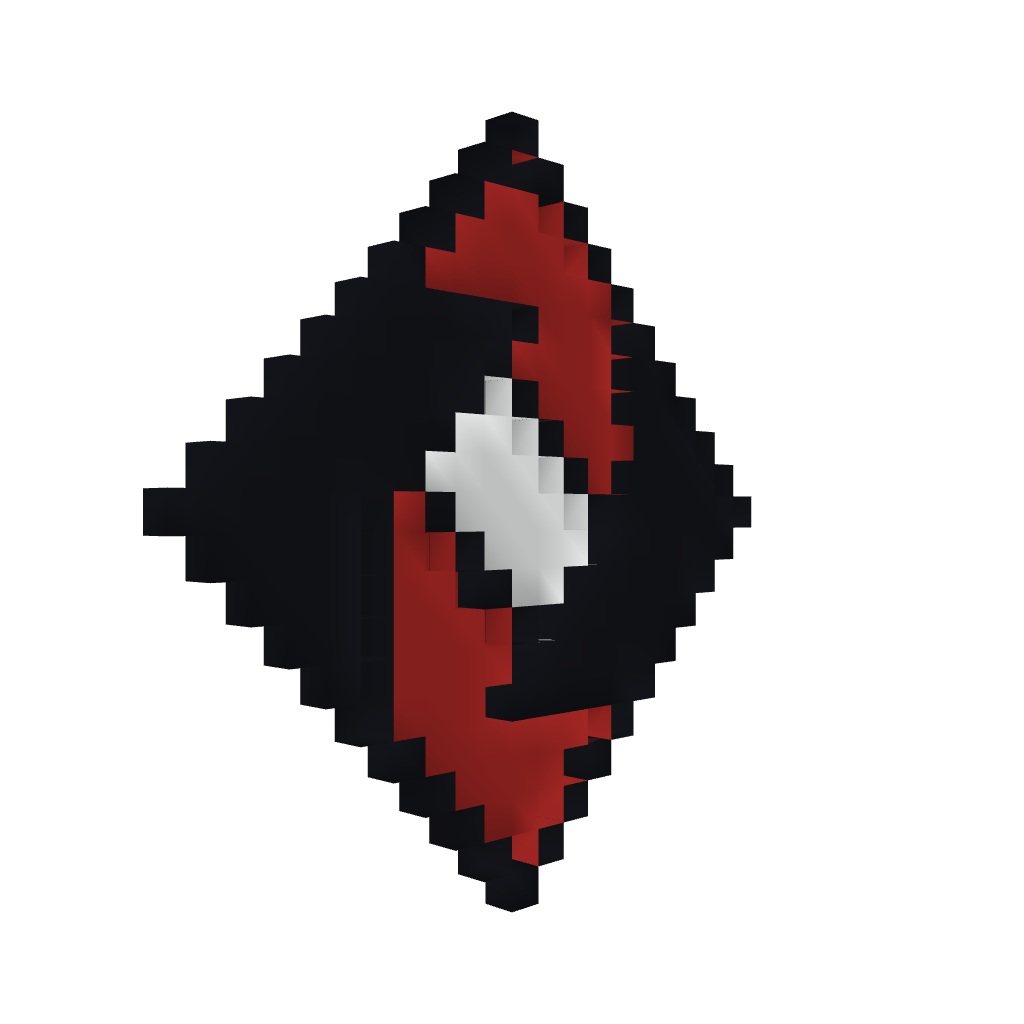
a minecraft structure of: SirAaronII's Logo